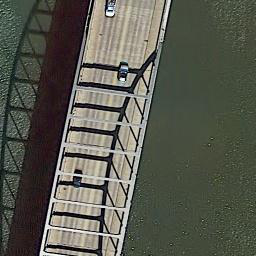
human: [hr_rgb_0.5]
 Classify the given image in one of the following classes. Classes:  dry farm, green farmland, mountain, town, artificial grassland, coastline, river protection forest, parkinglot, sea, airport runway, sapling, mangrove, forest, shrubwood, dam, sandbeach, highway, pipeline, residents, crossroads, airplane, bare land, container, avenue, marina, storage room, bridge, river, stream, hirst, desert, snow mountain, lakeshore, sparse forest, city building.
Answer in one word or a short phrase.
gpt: bridge